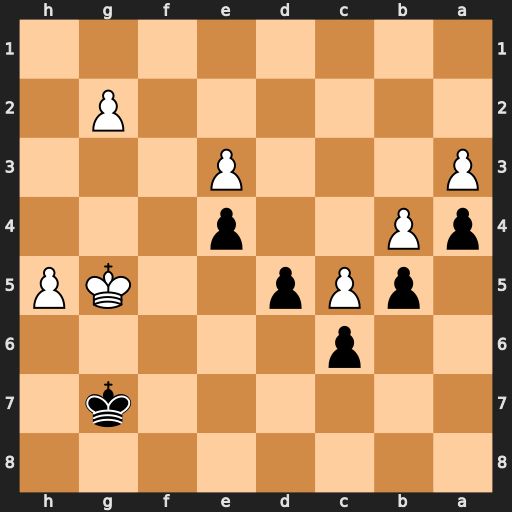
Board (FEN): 8/6k1/2p5/1pPp2KP/pP2p3/P3P3/6P1/8
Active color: b
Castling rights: -
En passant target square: -
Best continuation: d4 exd4 e3 Kf4 e2